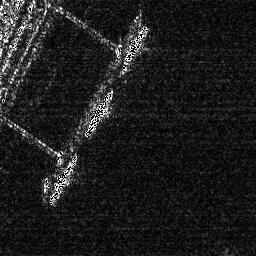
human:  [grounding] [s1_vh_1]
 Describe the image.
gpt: In the satellite image, there is  <ref>1 medium ship </ref> <box>[[46, 9, 57, 28, 0]]</box> located at top,  <ref>1 large ship </ref> <box>[[31, 33, 44, 54, 0]]</box> located at center,  <ref>1 medium ship </ref> <box>[[18, 58, 30, 79, 0]]</box> located at left.